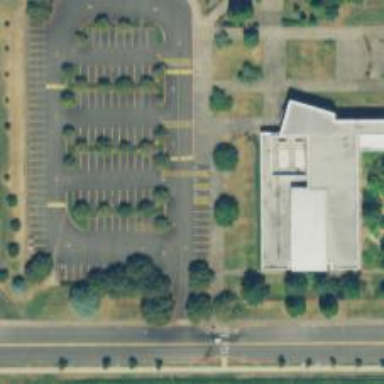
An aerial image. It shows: Parking space is available.